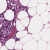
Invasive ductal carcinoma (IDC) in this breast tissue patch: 1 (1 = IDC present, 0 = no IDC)